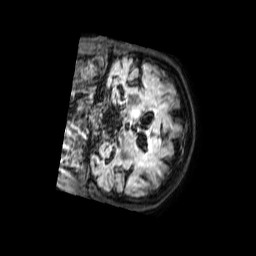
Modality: FLAIR
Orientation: coronal
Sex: female
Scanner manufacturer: philips
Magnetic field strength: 3 T
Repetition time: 4.8 s
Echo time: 0.2864 s